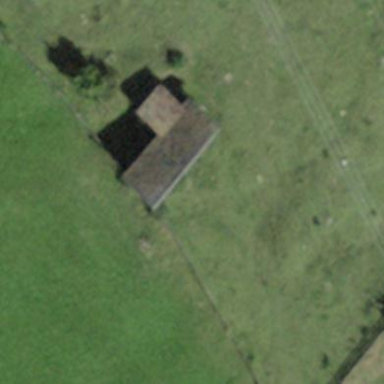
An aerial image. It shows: Shed building.